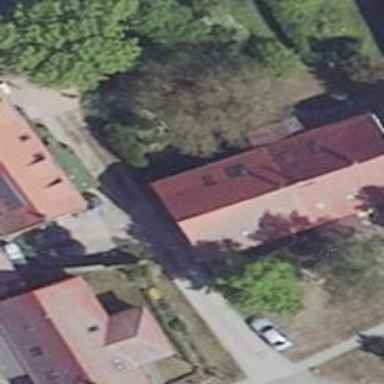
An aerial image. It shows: Semi-detached house.